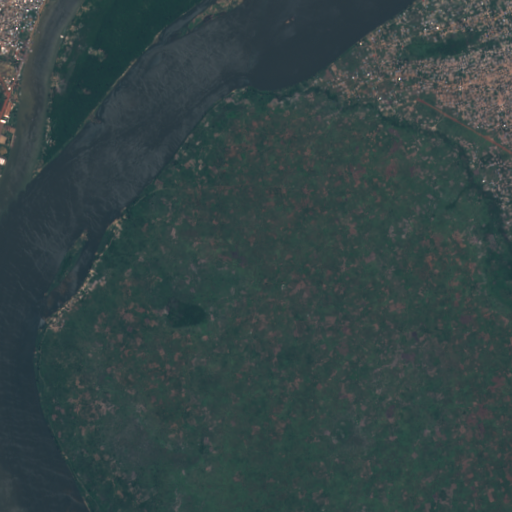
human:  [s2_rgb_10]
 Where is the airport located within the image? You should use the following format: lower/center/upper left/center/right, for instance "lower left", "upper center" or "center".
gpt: The airport is located in the upper right of the image.
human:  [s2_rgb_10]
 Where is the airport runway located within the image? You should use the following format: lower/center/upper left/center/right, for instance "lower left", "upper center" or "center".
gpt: The airport runway is located in the upper right of the image.
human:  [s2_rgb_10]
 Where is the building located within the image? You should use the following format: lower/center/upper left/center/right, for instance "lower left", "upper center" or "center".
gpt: There is no building in the image.